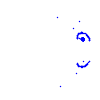
Particle: pion